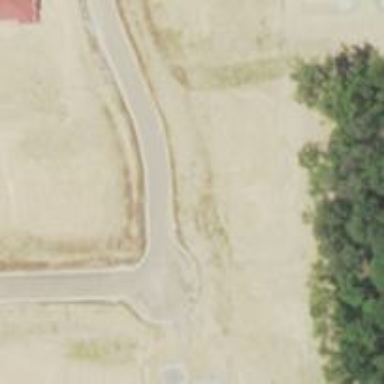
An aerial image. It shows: Asphalt road in residential area.